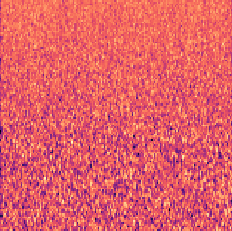
Sound class: Cow